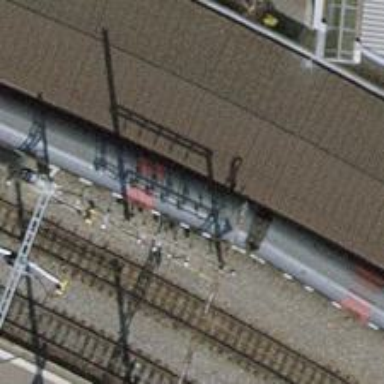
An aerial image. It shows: Single-track electrified railway with contact line.